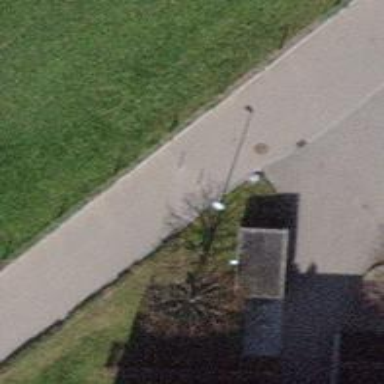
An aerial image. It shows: Bollard.